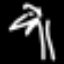
Label: palm tree